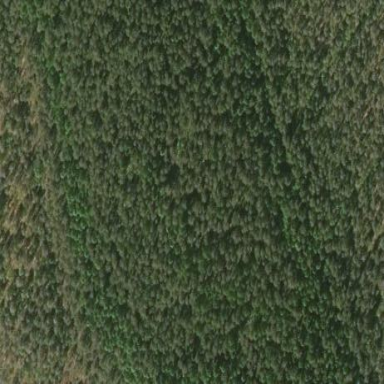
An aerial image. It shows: Needle-leaved woodland.